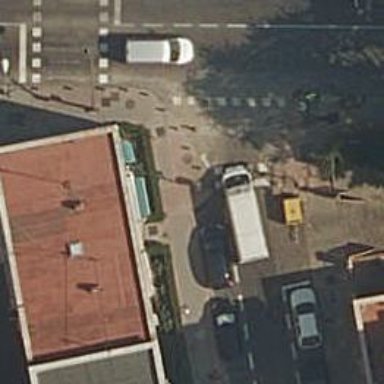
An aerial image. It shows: Marked crossing on the road.